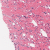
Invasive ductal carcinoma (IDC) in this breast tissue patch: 1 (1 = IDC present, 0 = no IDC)